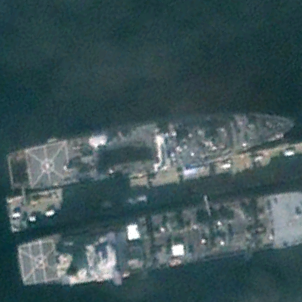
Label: combat